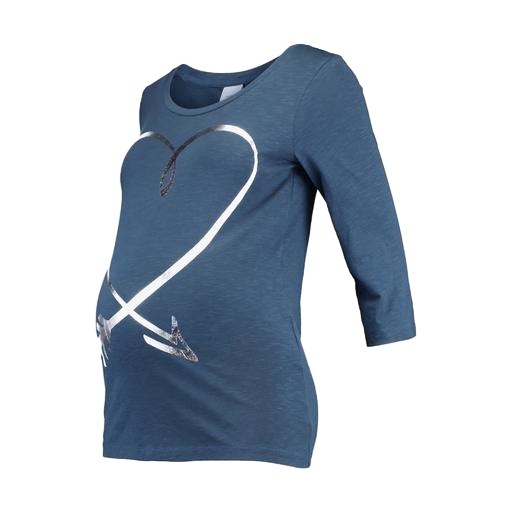
blue maternity top embroidery, blue maternity/nursing top, blue printed t-shirt, white background